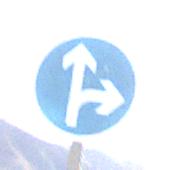
Verkehrszeichen: VorgeschriebeneFahrtrichtungGeradeausOderRechts
Umgebung: Outdoor, Nature
Tageszeit: MorningAfternoon
Wetter: PartlyCloudy
Licht: Natural
Jahreszeit: NotSpecified
Kontrast: HighContrast